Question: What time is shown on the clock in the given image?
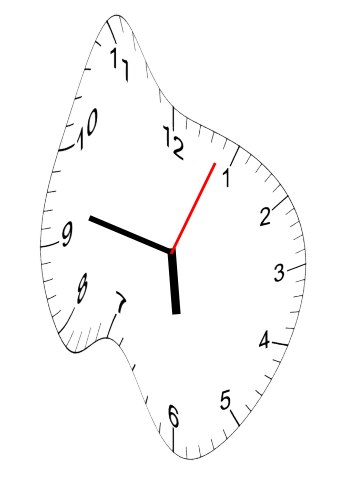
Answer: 05:47:04